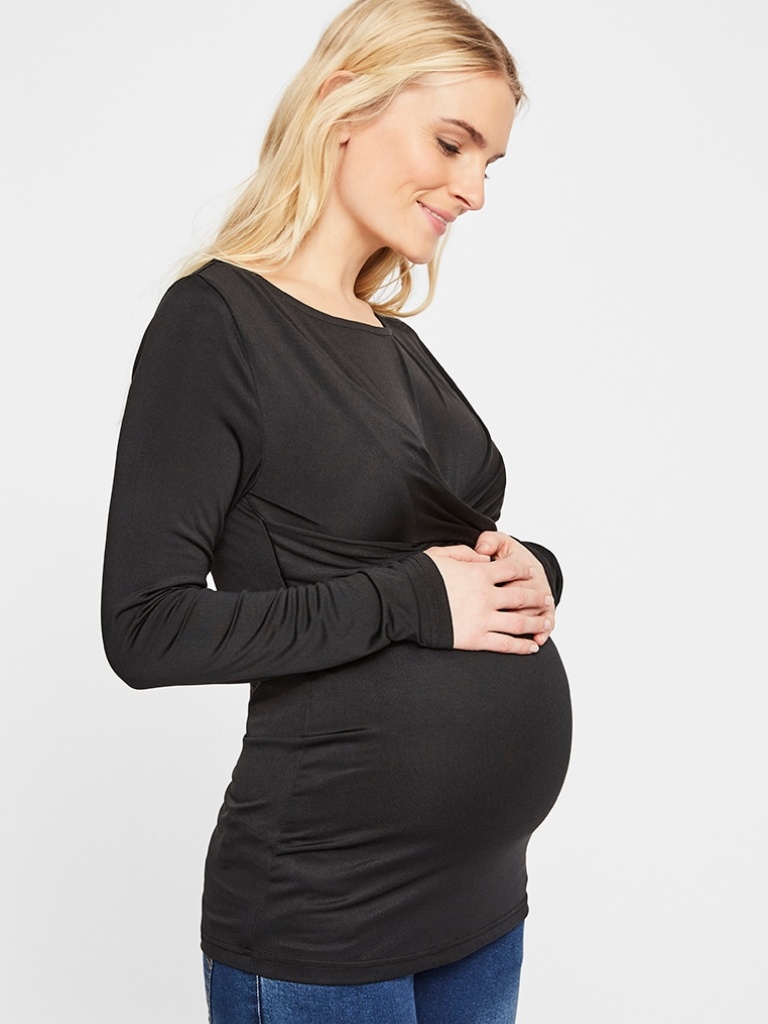
jersey relaxed a long-sleeved with the sleeves down hip length Untucked surplice blouse